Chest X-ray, PA view. Patient: 49 years old, sex F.
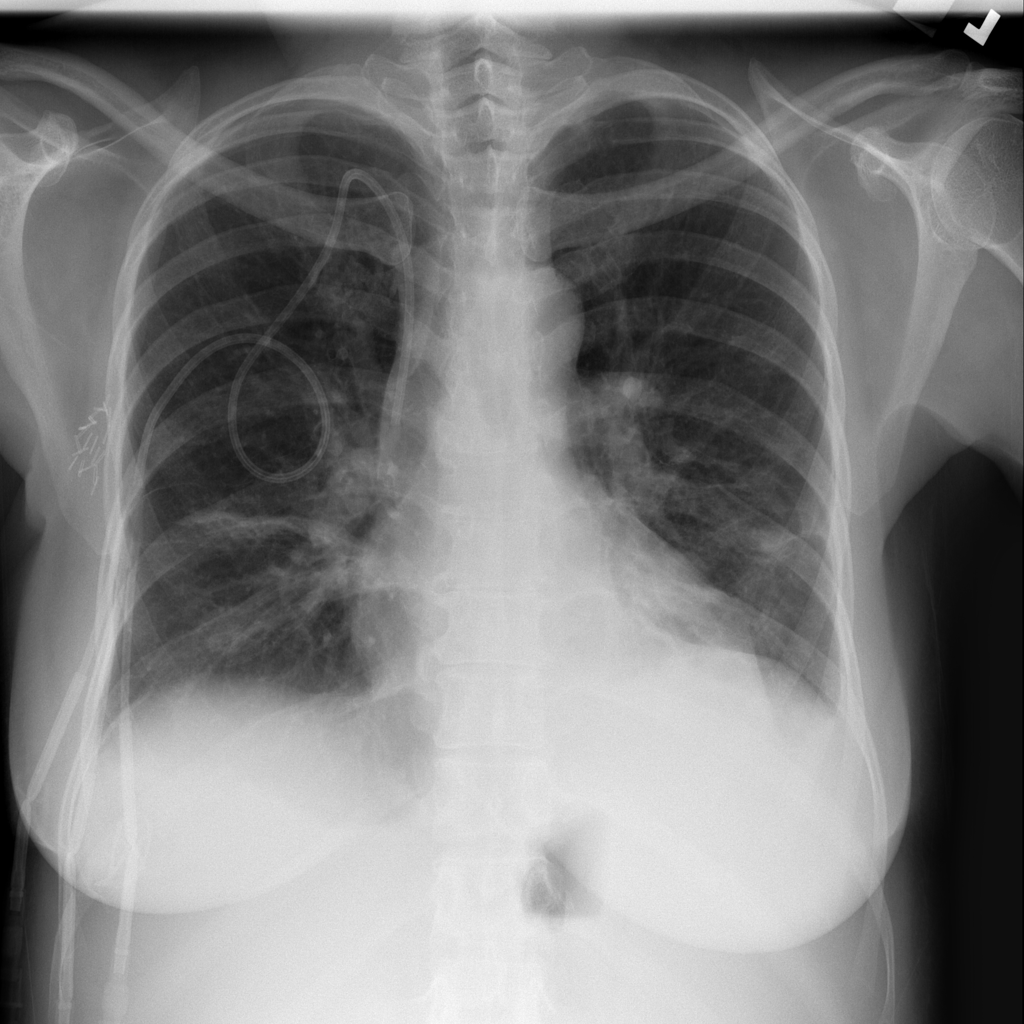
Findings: No Finding